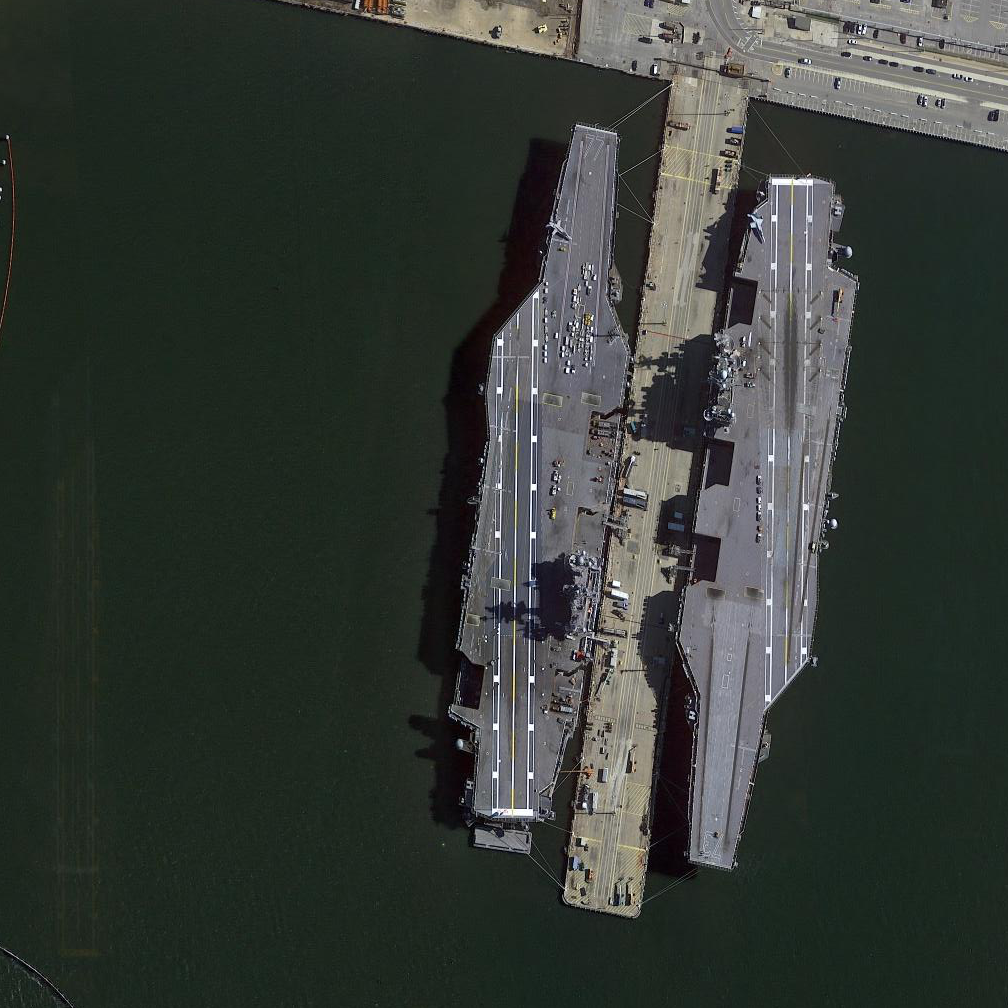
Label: Nimitz-class_aircraft_carrier